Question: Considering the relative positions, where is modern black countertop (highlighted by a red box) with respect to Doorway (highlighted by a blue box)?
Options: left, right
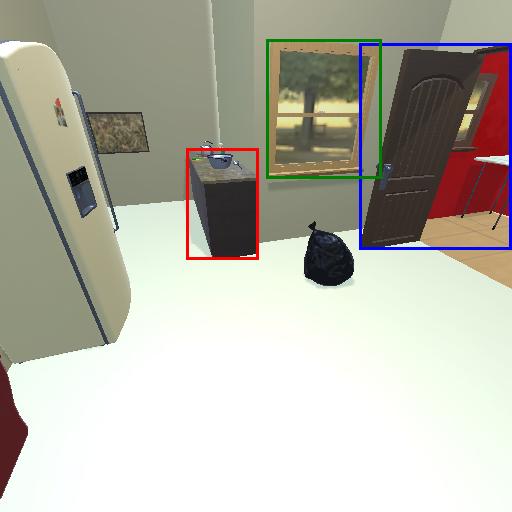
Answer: left